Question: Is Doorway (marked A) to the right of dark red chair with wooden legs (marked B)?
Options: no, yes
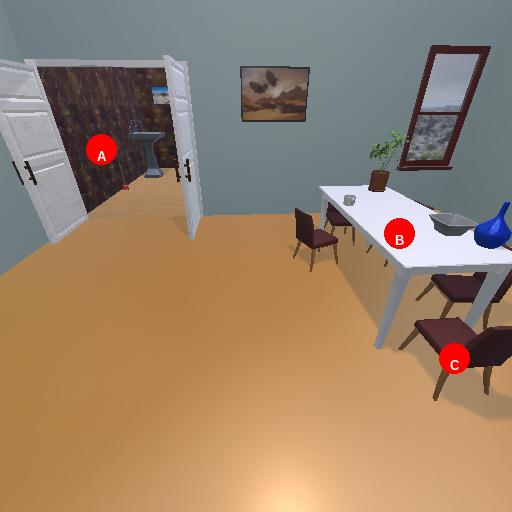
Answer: no